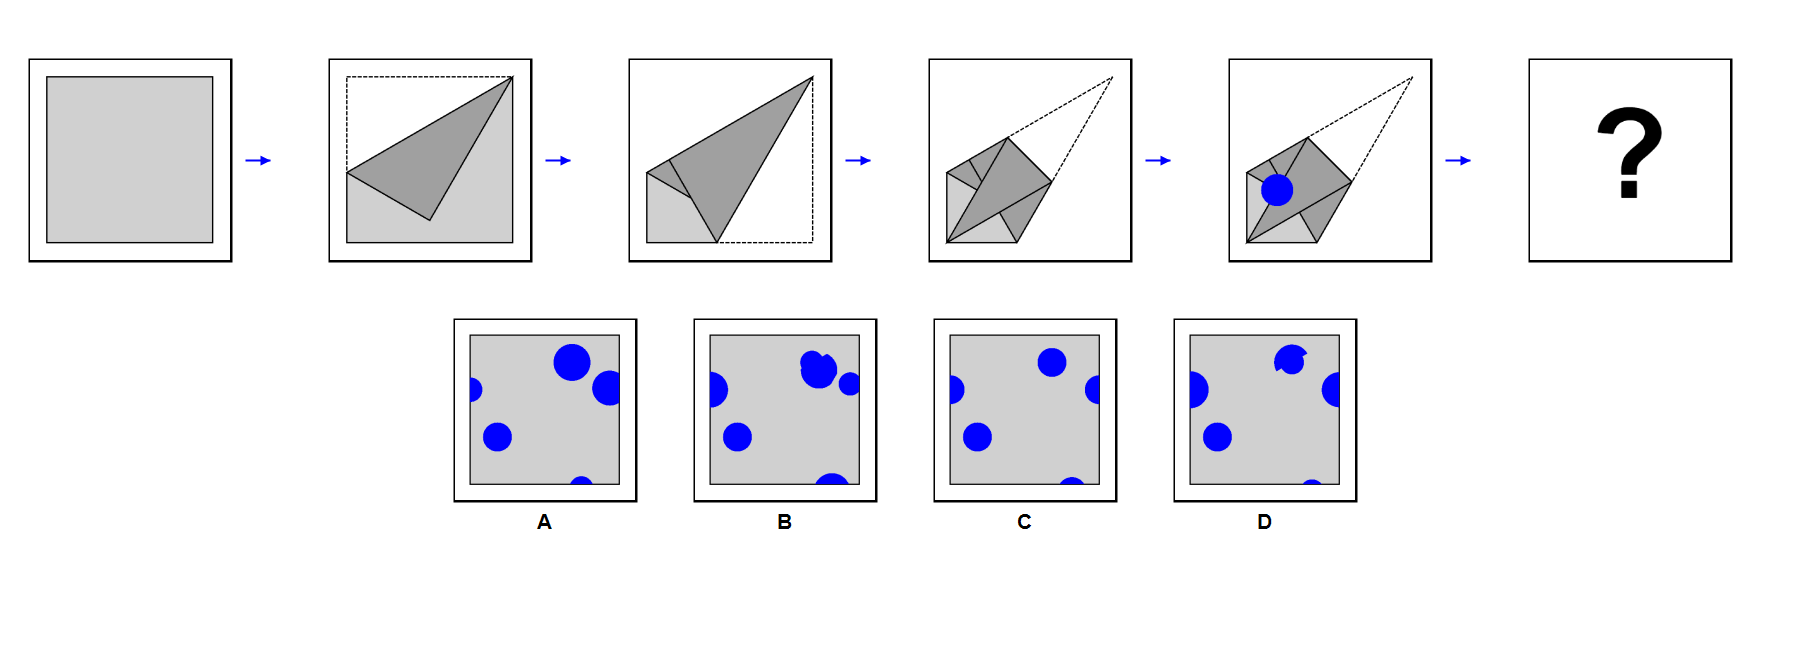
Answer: C